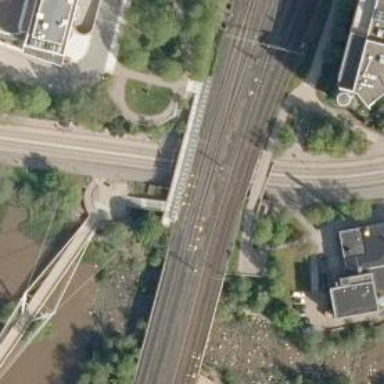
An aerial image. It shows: Railway with continuous electrified contact lines.